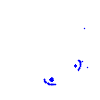
Particle: pion